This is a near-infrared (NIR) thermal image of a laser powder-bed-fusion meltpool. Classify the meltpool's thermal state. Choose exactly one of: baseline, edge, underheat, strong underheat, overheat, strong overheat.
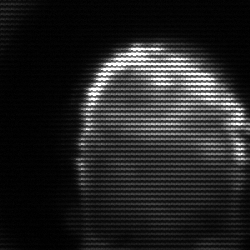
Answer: baseline